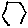
Label: hexagon